Here is the time-frequency representation (spectrogram) of a rolling-element bearing's vibration measurement. Based on the visible evidence, which condition applies: normal, inner_race, outer_race, ball?
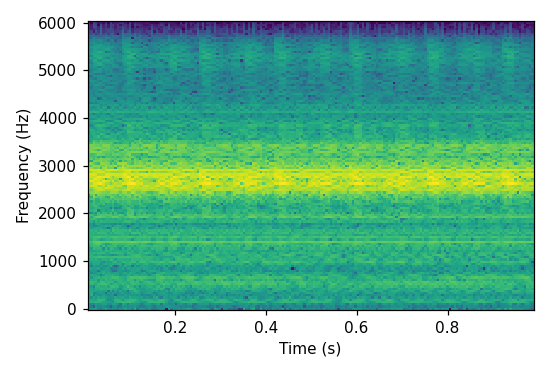
Answer: outer_race